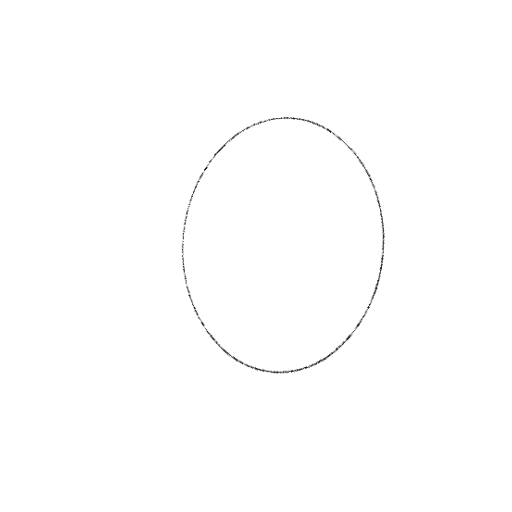
Crossing number: 0